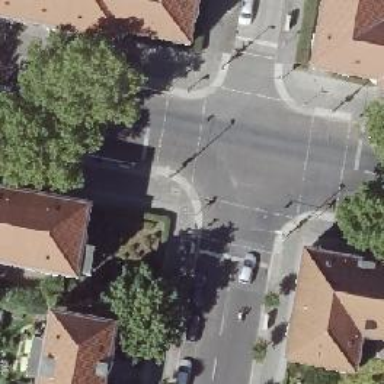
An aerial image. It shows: Crossing with traffic signals.